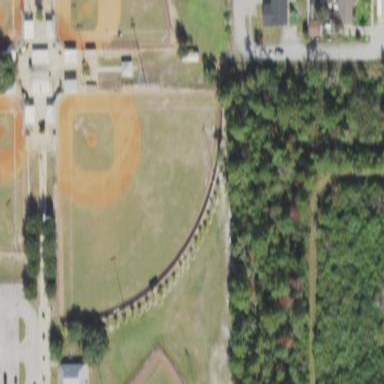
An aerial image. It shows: Baseball pitch for leisure and sports activities.